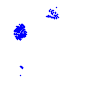
Particle: electron